Field crop: maize
Growth stage: 2
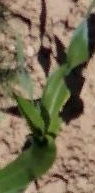
Species: maize